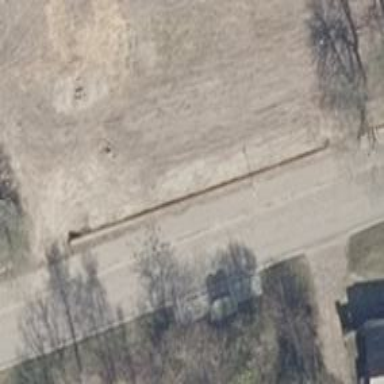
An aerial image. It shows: Tertiary road.